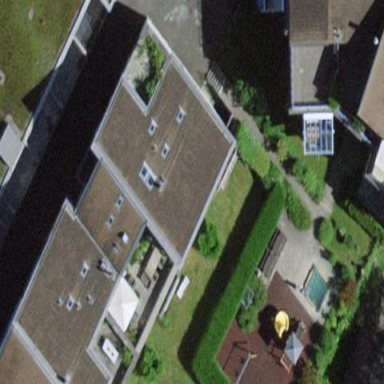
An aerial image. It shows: Flat-roofed apartment building.